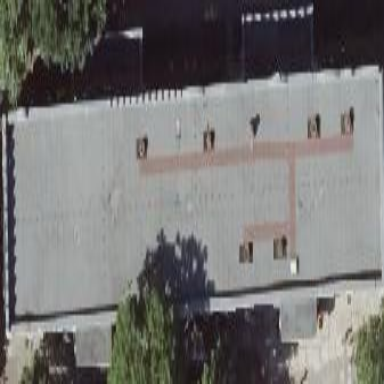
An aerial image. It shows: Flat roof kindergarten building.